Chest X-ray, PA view. Patient: 52 years old, sex F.
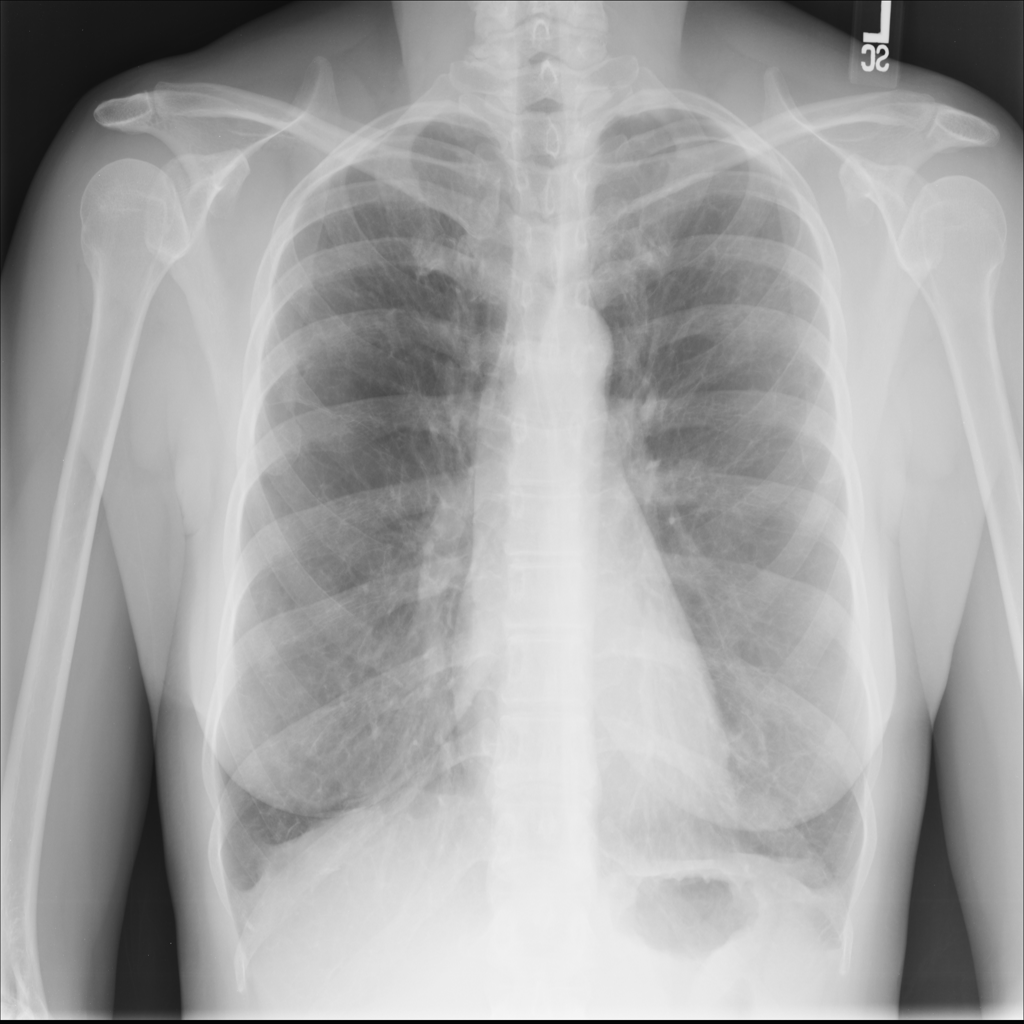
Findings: No Finding